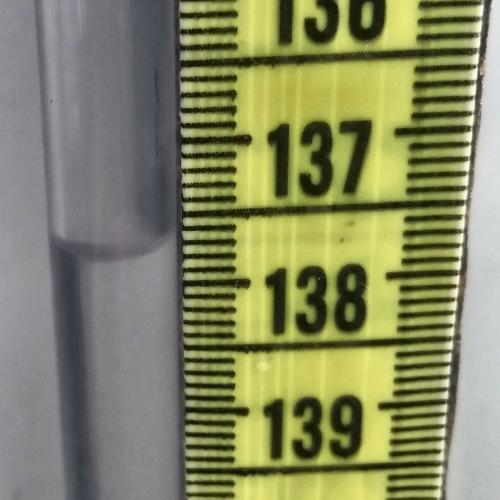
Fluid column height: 137.7 cm